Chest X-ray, PA view. Patient: 63 years old, sex F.
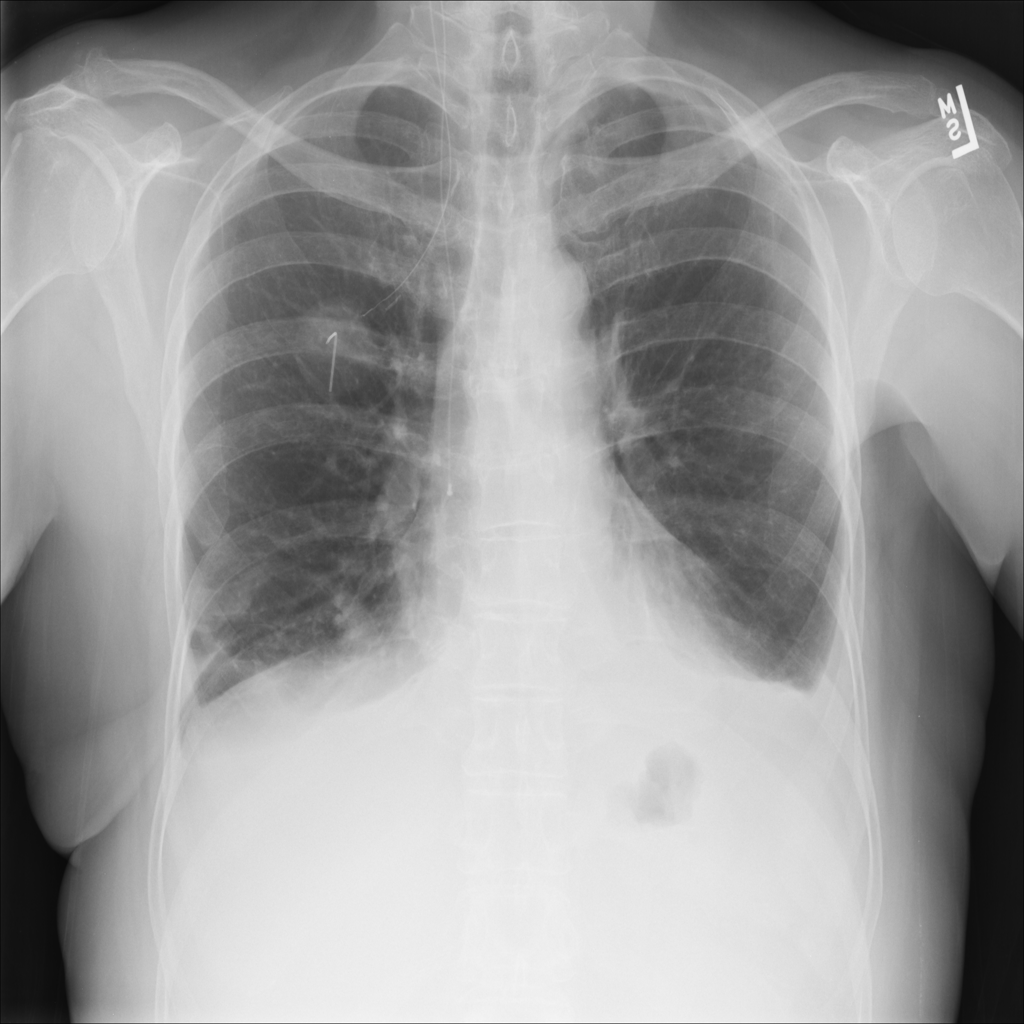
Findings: No Finding